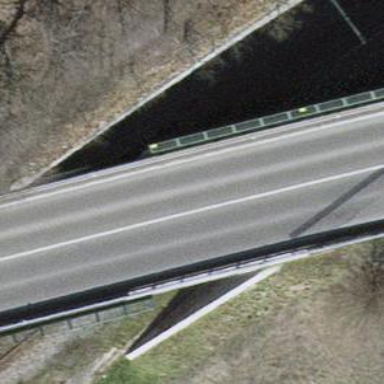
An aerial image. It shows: Motor road bridge with asphalt surface. The bridge is part of trunk highway.